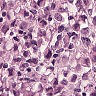
Metastatic tissue present: yes